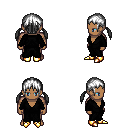
a pixel art fantasy rpg character, male body template, human, dark skin, gray robe, gold greaves, white twin-tailed hairstyle, gold boots, four views (front, back, left, right), 2x2 character sprite sheet, small pixel art, hard edges, no anti-aliasing